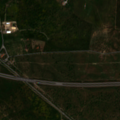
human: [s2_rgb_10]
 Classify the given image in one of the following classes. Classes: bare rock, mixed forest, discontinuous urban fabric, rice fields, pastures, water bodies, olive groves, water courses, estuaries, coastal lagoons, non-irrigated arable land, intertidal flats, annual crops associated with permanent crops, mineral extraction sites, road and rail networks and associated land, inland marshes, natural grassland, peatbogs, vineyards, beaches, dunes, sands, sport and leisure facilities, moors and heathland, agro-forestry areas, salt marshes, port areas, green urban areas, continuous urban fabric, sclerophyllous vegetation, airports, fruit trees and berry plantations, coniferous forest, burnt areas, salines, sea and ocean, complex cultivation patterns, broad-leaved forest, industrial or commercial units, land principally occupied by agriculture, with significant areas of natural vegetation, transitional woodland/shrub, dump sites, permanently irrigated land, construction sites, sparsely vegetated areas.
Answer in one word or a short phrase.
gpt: continuous urban fabric